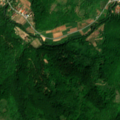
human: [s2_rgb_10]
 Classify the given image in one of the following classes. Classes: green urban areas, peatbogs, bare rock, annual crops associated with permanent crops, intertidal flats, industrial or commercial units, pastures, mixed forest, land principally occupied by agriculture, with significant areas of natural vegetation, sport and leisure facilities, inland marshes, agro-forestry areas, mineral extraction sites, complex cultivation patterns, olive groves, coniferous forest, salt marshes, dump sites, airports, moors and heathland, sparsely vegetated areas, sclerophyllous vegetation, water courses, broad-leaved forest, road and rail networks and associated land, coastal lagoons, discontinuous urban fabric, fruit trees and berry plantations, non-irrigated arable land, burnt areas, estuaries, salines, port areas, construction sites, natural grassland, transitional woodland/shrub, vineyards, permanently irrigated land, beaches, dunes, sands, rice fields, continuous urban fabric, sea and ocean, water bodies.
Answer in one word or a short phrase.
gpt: complex cultivation patterns, land principally occupied by agriculture, with significant areas of natural vegetation, broad-leaved forest